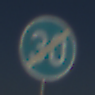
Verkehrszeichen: EndeMindestgeschwindigkeit
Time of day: MorningAfternoon
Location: Outdoor (Nature)
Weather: PartlyCloudy
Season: NotSpecified
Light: Natural